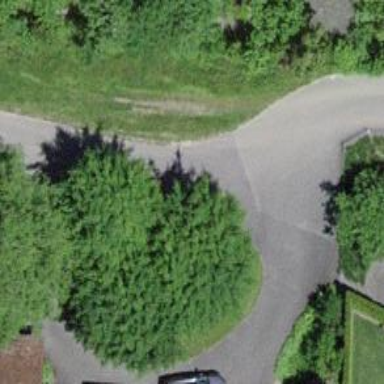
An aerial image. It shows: Residential road with asphalt surface and no sidewalk.